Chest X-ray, PA view. Patient: 32 years old, sex F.
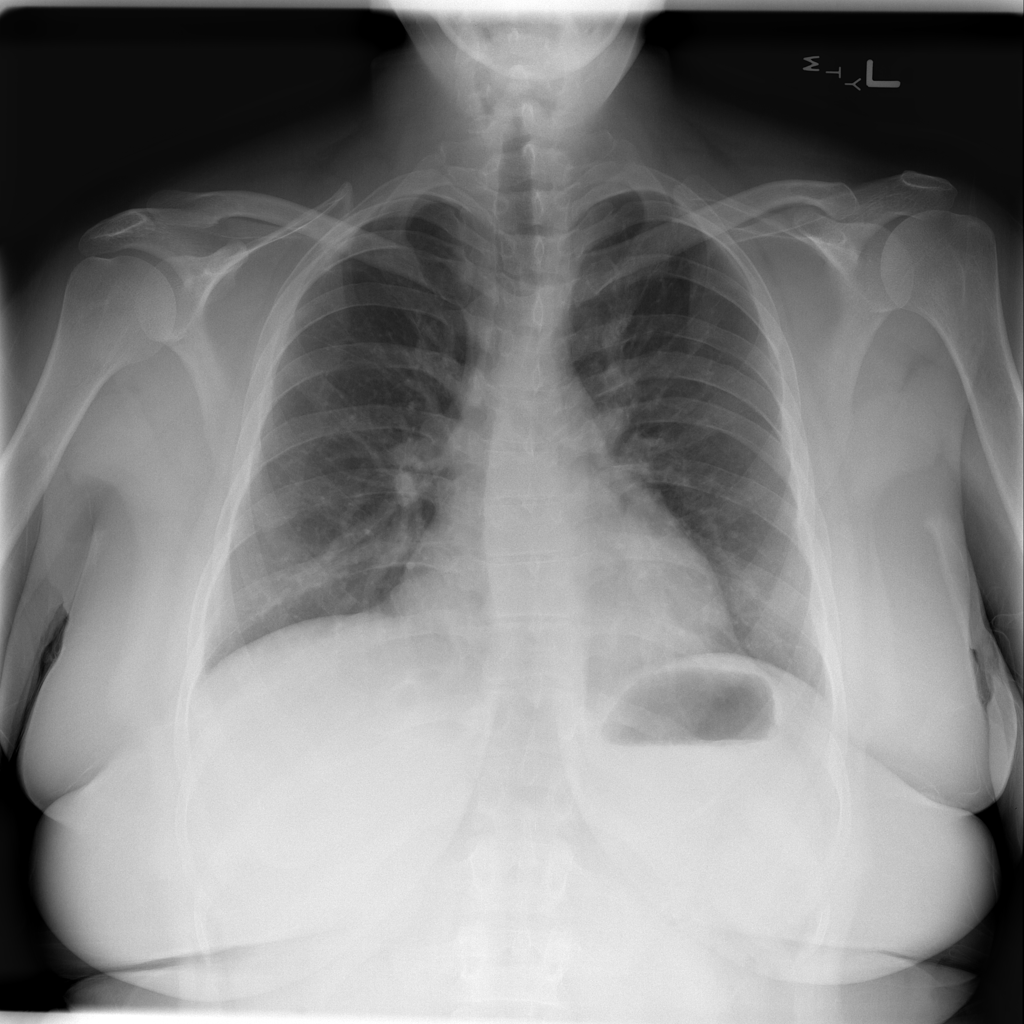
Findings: No Finding